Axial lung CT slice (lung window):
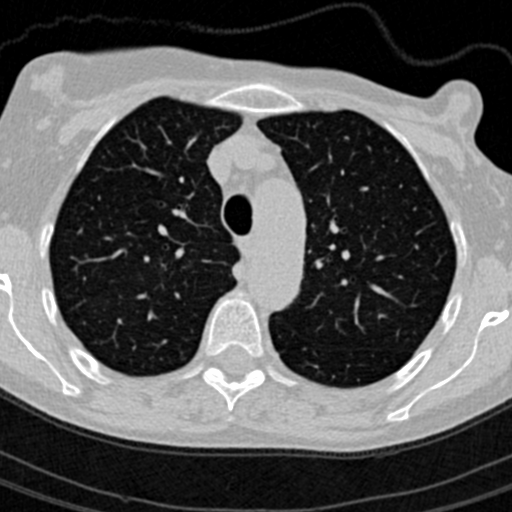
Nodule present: no